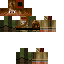
A male human skin with medium skin, wearing brown long hair dressed in a blue hoodie and brown pants, featuring a closed mouth.